Question: I have a crystal report like this:
my records showing like this
'''
Status Location Parkingyype Vehiclecount
Received blooimng normal 1
recieved blooimng vip 10
parked blooming normal 1
deliverd blooimng vip 1
'''
in each status i have to give separate color only the status column ,,
my expect out put like this:how i can do this in crystal report..

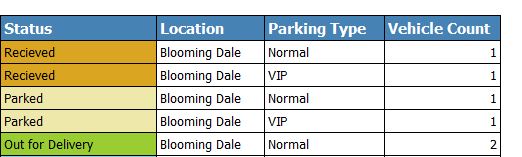
Answer: You will have to create a rectangle control and set it behind your status control.
Then, depending on the value of the status control, you can set the color of the rectangle control through a formula.